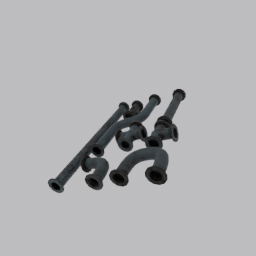
Label: mechanical